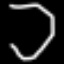
Label: octagon